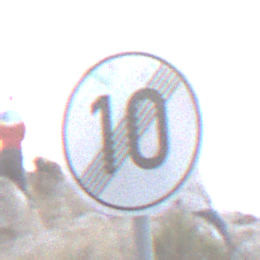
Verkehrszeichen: EndeGeschwindigkeit10
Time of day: SunriseSunset
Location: Outdoor (Suburban)
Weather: Clear
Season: NotSpecified
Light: Natural